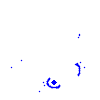
Particle: electron